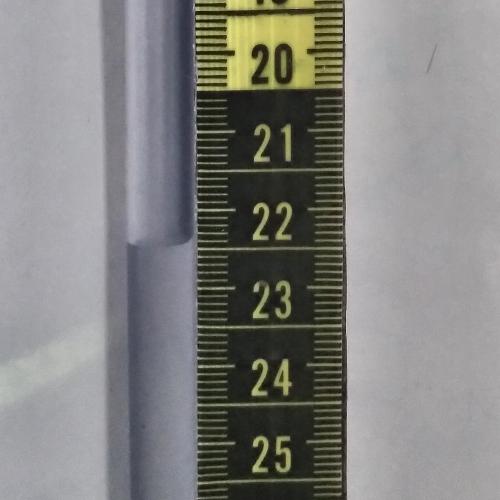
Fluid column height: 22.4 cm